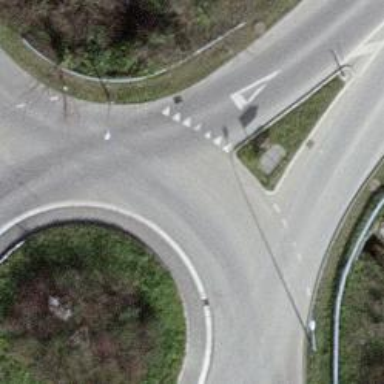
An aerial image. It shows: Tertiary road made of asphalt leading to roundabout junction.